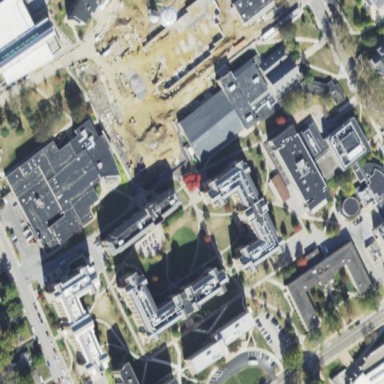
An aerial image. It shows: College building.